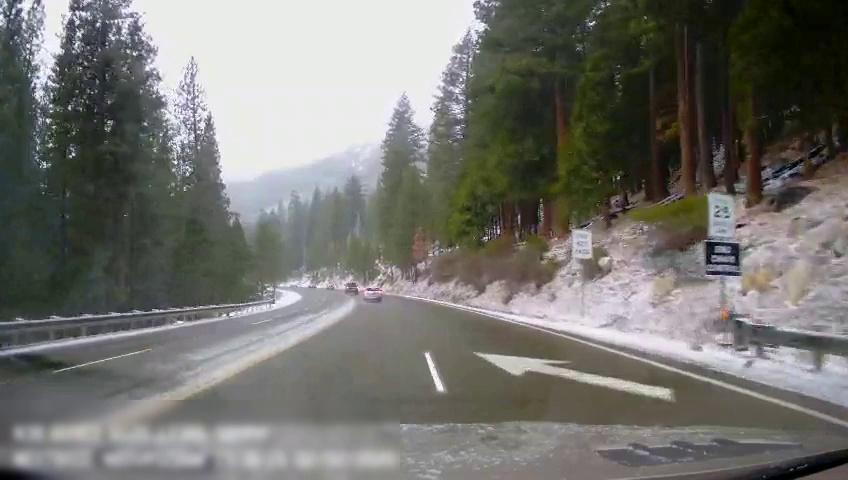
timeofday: Day
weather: Snowy
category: Drivable Space
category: Vehicles | Truck
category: Vehicles | SUV
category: Lanes | Current Lane
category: Lanes | Opposite Lane
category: Lanes | Current Lane
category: Lanes | Current Lane
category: Traffic | Signs
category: Traffic | Signs
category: Traffic | Signs